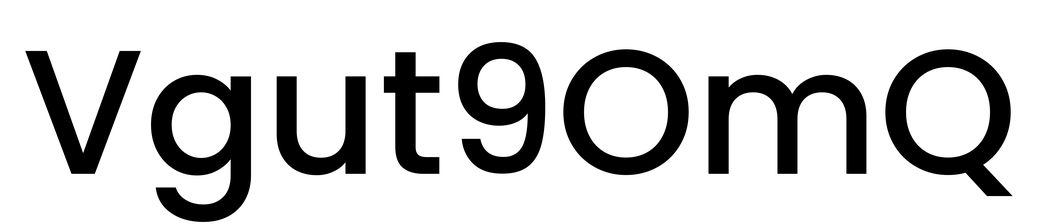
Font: Poppins-Medium